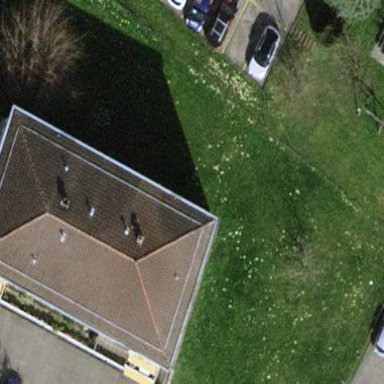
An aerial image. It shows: View of apartment building.